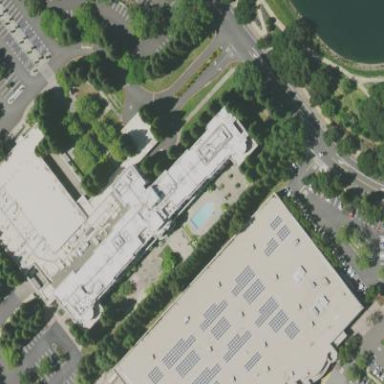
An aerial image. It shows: Part of building.